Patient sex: M
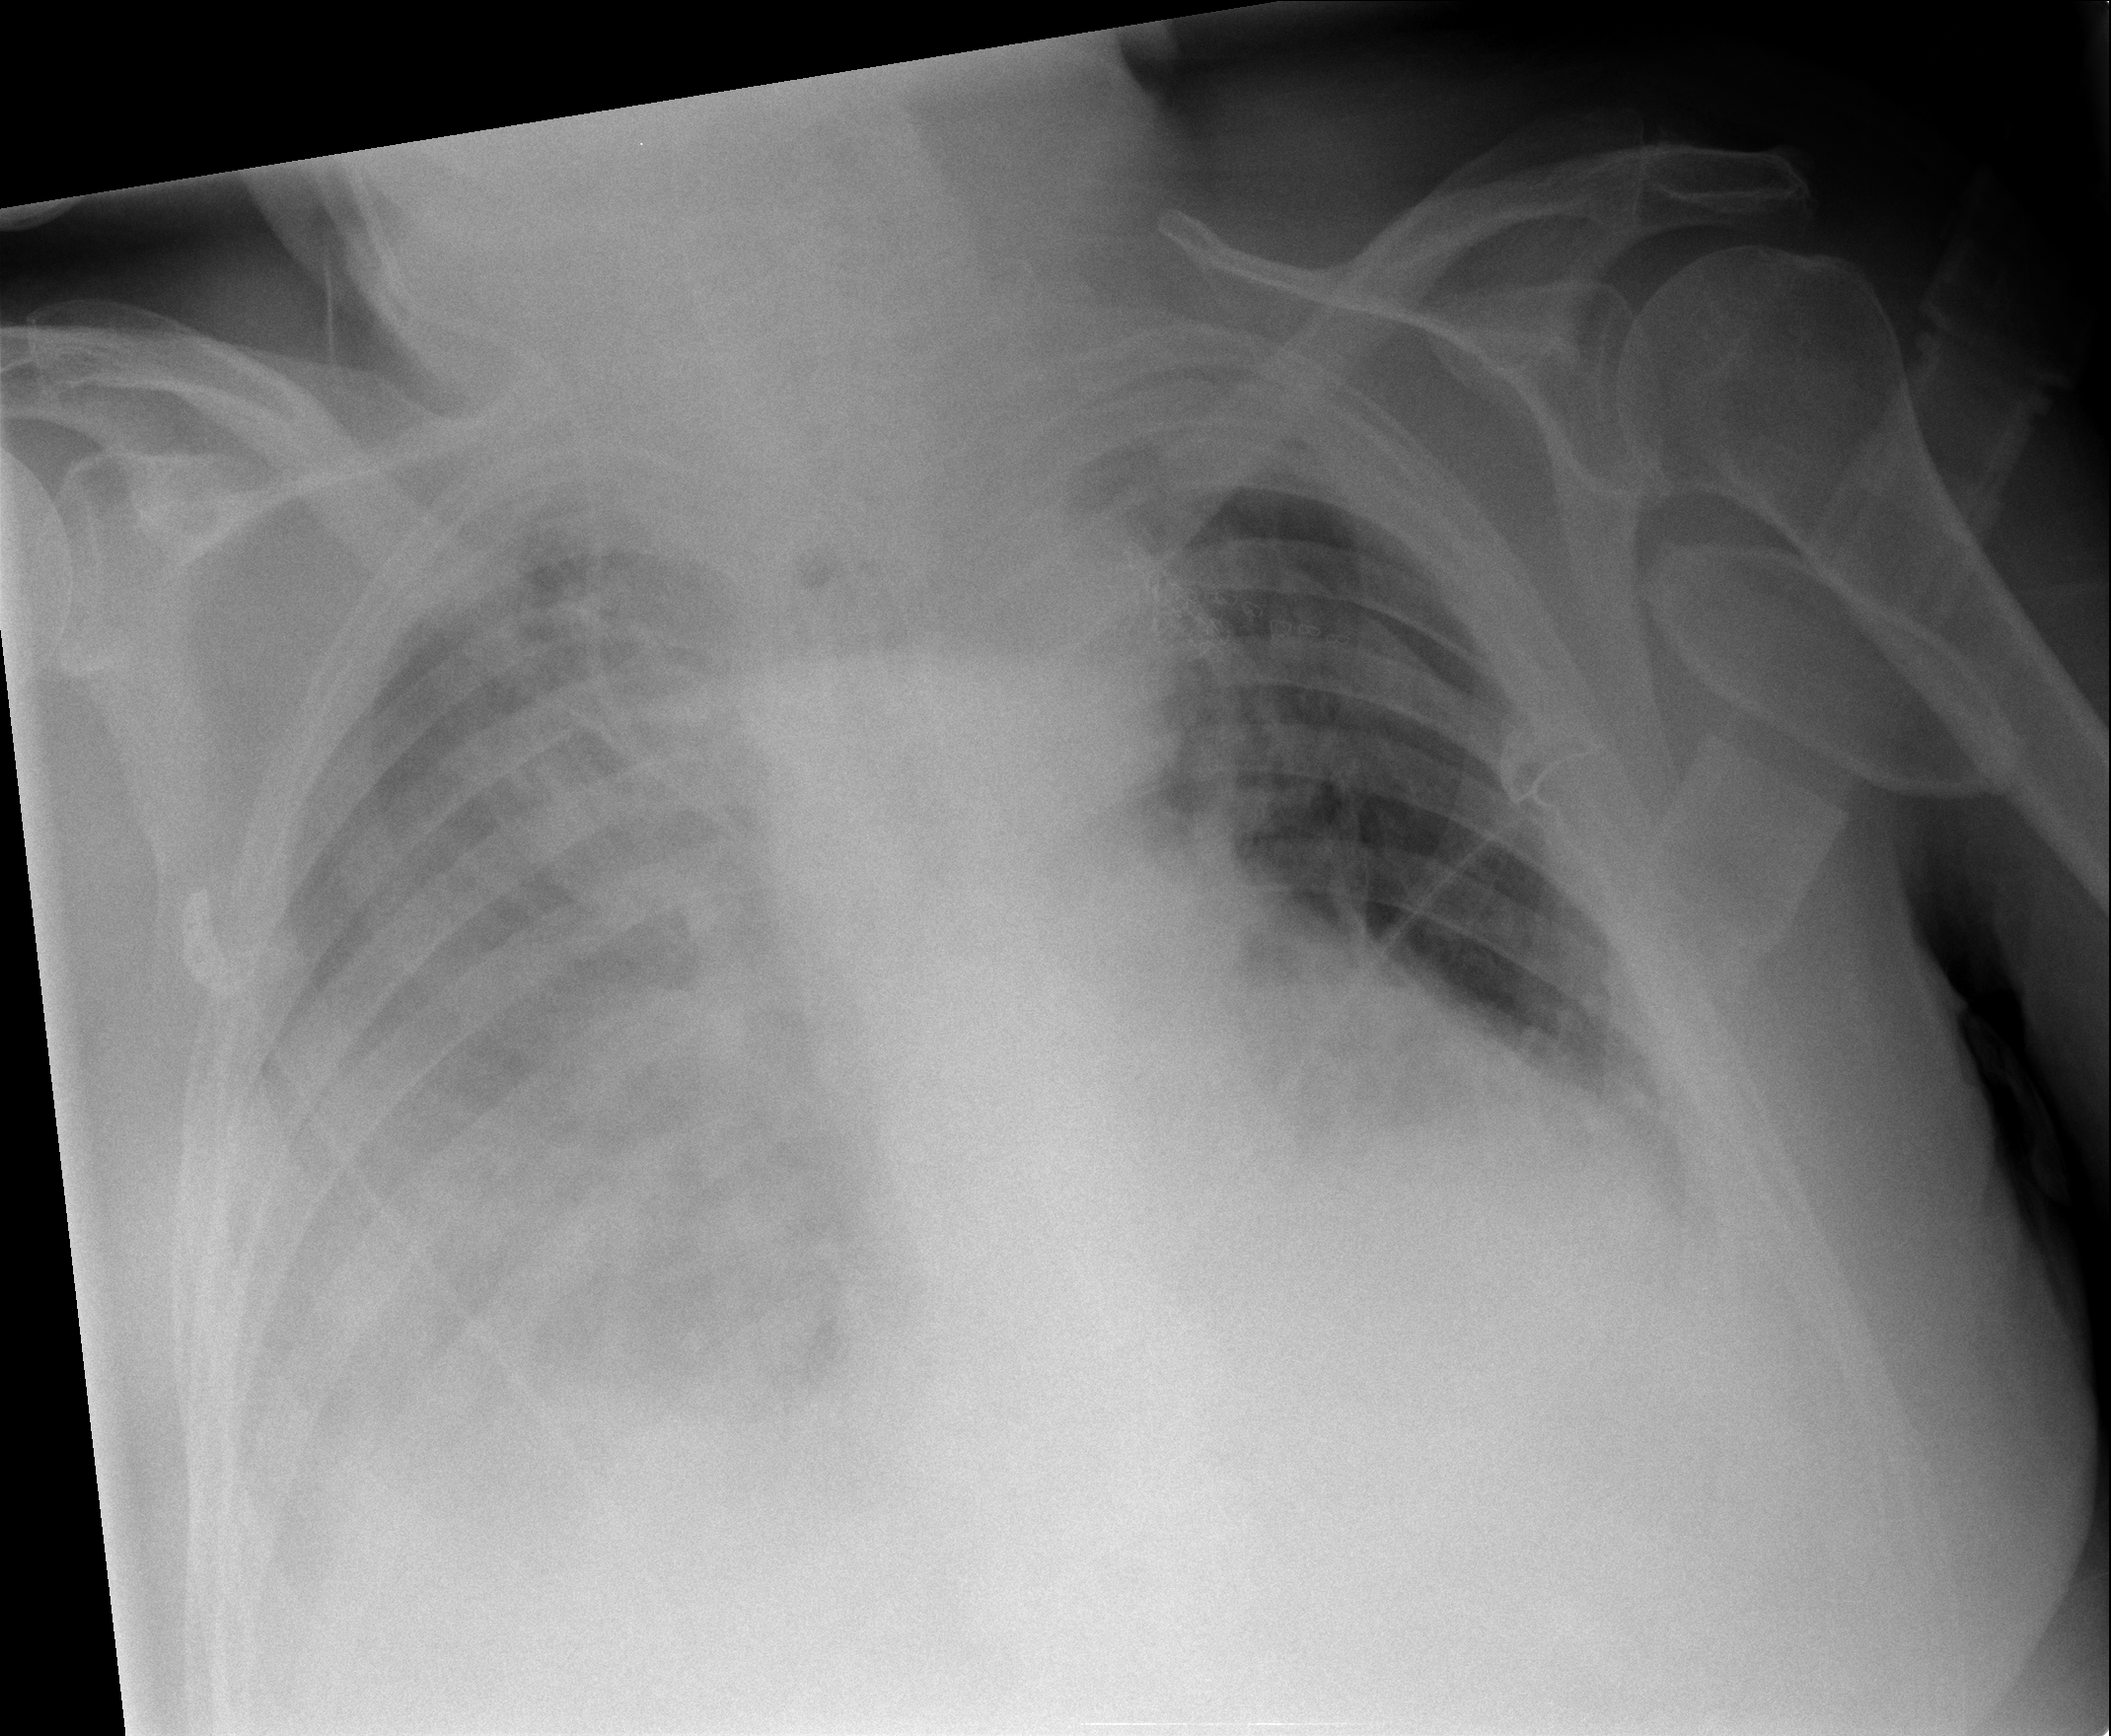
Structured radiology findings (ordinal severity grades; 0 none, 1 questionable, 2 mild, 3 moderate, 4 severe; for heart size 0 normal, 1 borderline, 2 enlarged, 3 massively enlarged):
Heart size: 2
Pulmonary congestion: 0
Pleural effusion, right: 3
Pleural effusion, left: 2
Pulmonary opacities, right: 3
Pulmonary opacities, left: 0
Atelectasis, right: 3
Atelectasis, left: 2